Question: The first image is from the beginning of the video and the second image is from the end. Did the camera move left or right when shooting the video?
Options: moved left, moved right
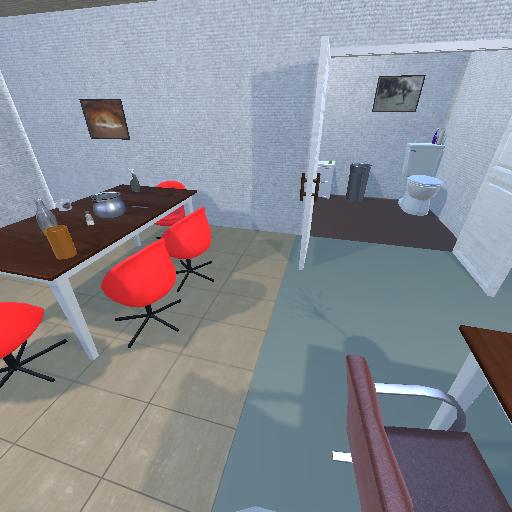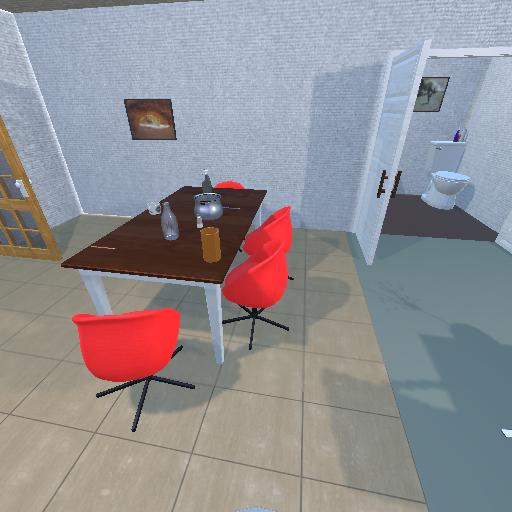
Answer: moved left